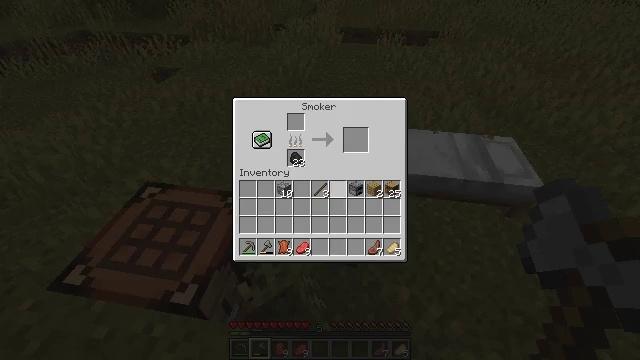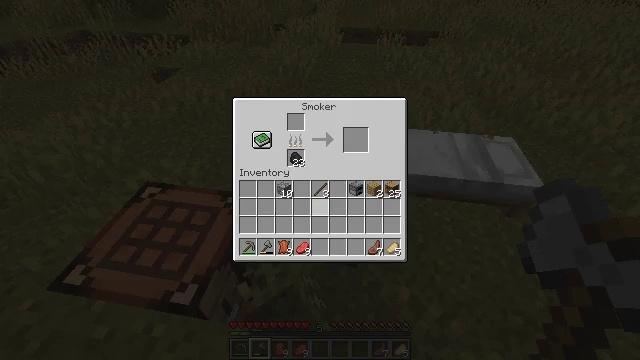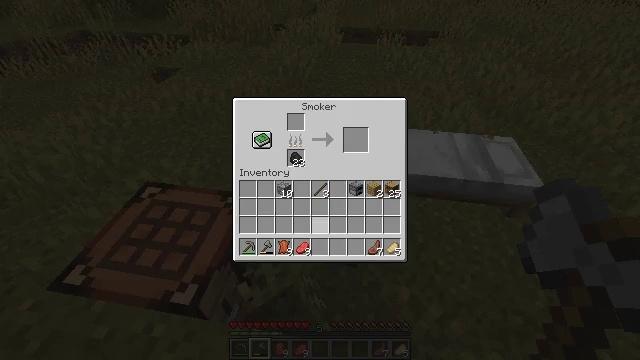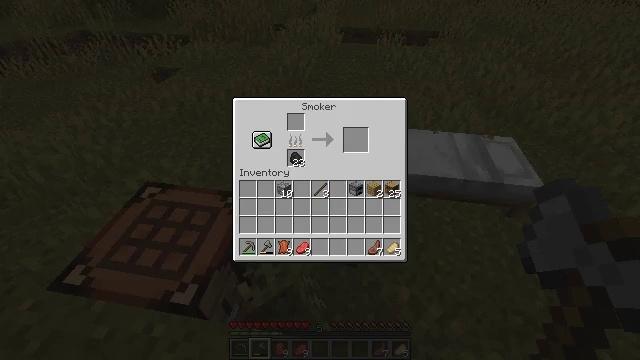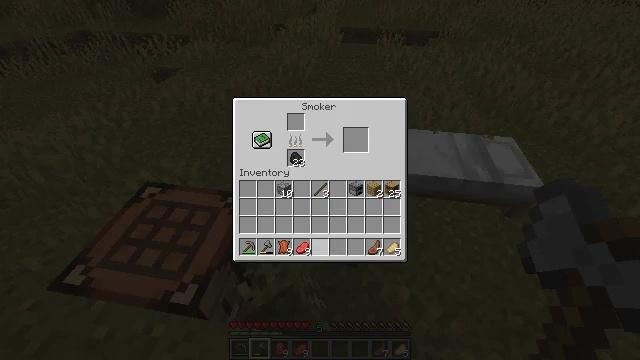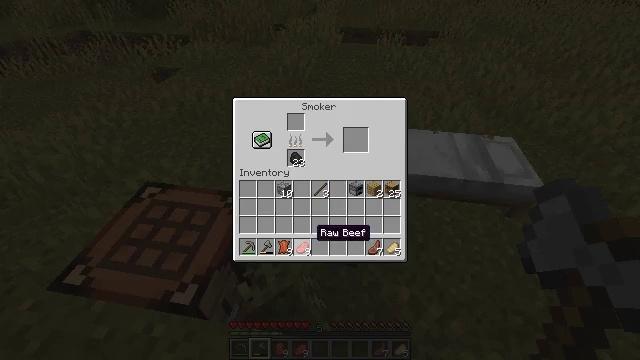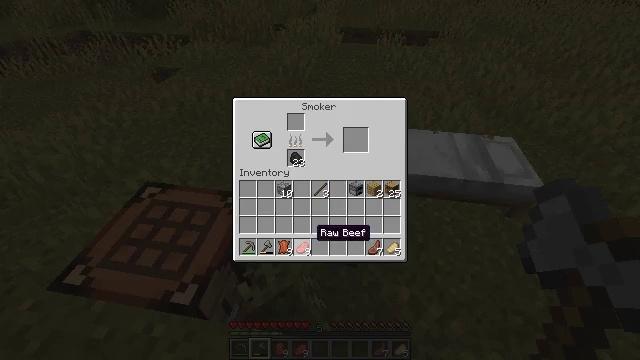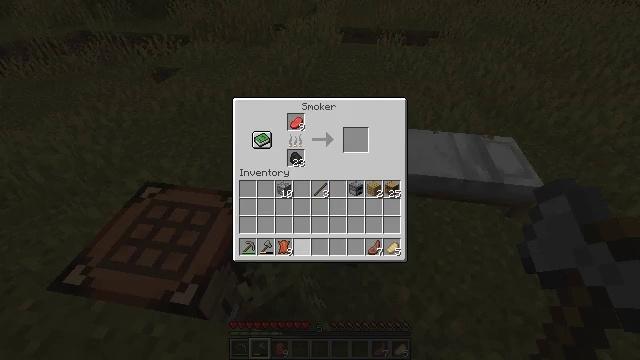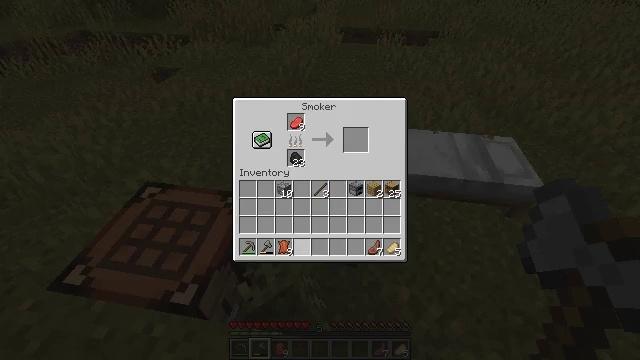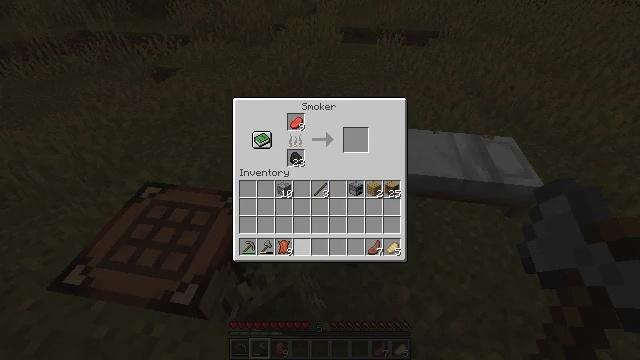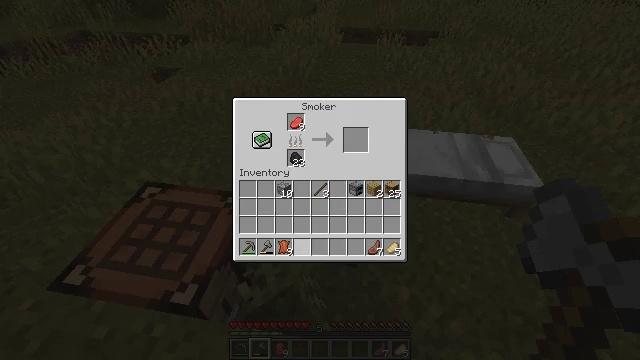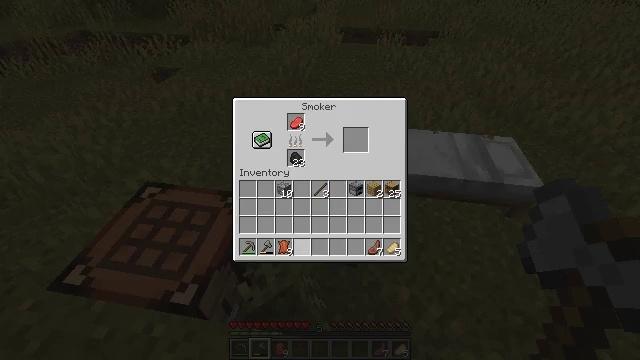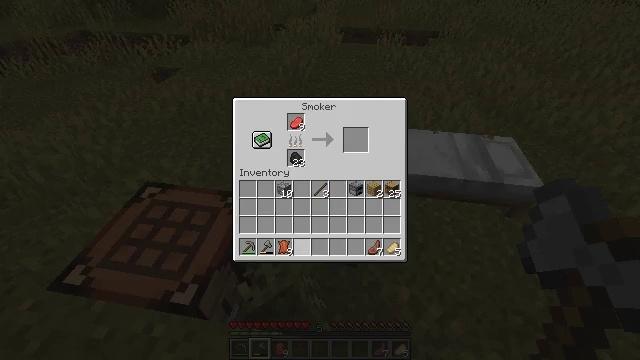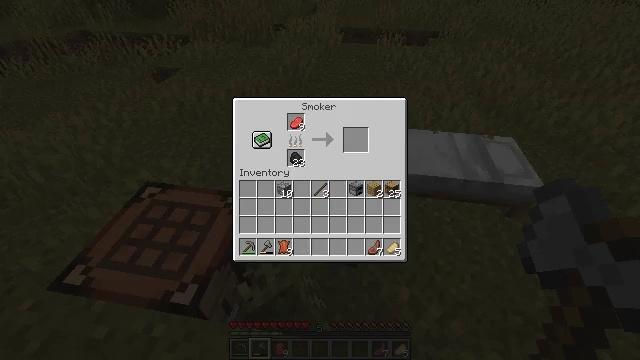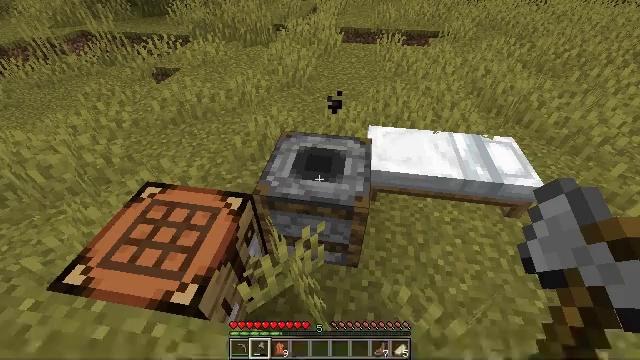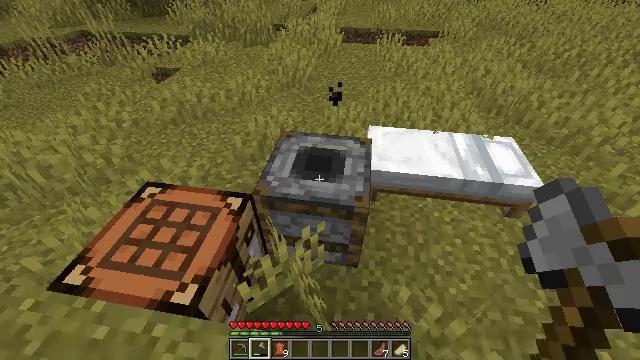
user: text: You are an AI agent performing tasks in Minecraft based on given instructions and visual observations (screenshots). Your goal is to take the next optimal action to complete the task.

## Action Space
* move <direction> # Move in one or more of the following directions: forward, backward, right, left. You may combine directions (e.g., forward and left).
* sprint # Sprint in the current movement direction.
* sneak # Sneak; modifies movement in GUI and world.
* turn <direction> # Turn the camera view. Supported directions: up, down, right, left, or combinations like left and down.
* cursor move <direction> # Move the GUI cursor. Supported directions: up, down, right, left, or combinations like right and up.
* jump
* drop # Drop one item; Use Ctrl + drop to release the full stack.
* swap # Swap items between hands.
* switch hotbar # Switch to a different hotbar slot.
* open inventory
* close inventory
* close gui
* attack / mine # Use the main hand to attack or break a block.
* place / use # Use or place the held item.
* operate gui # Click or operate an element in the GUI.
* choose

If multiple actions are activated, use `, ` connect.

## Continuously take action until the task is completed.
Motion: motion action
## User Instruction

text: Craft a leather chestplate.
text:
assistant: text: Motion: sneak, cursor move left and down, open gui
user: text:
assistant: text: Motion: sneak, cursor move left and down
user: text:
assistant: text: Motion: sneak, cursor move left and down
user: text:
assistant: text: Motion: sneak
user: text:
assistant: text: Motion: sneak
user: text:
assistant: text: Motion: sneak
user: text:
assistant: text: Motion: sneak, operate gui
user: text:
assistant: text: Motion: sneak, operate gui
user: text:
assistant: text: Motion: sneak
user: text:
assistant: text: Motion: sneak
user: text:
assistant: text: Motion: no_op
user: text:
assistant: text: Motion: cursor move left and up
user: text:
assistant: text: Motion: no_op
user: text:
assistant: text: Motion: no_op
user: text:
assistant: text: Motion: close gui
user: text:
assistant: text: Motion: turn right
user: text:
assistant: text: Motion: turn left and down
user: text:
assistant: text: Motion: turn left and down
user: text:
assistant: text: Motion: turn left and down
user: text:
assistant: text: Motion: use / place
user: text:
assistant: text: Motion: use / place
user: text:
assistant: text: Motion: use / place
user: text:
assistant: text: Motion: no_op
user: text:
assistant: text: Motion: no_op
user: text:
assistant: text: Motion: open gui
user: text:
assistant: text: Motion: cursor move down
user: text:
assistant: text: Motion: cursor move left and down
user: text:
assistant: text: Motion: cursor move left and down
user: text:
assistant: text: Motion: cursor move down
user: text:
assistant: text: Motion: no_op